【题型】填空题　【知识点】平面几何　【难度】easy
如图，$\odot O$ 的半径为 1，$A$，$B$，$C$ 是 $\odot O$ 上的三个点。若四边形 $OABC$ 为平行四边形，连接 $AC$，则图中阴影部分的面积为 \_\_\_\_\_\_。

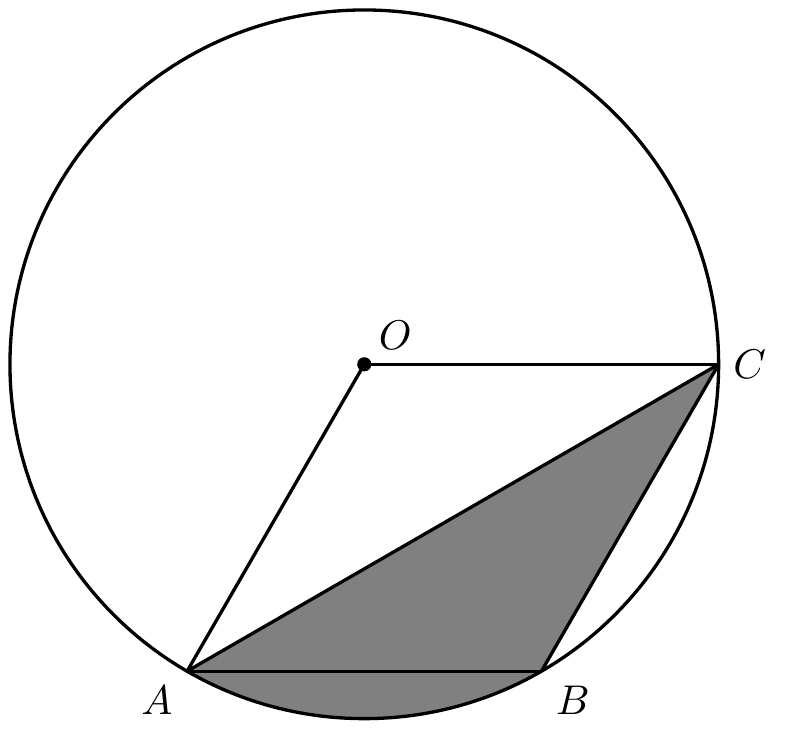
【解答】
解: 连接 $OB$，交 $AC$ 于点 $D$，则: $OA = OB = 1$，

$\because$ 四边形 $OABC$ 为平行四边形，$OA = OC$,

$\therefore$ 四边形 $OABC$ 为菱形，

$\therefore OA = AB = OB$，$S_{\triangle AOB} = S_{\triangle ABC} = \frac{1}{2}S_{\text{菱形}OABC}$

$\therefore \triangle AOB$ 为等边三角形，

$\therefore \angle AOB = 60^\circ$,

$\therefore AC = 2AD = \sqrt{3}$,

$\therefore$ 阴影部分的面积是 $S_{\text{扇形}OAB} - S_{\triangle AOB} + S_{\triangle ABC} = S_{\text{扇形}OAB} = \frac{60\pi}{360} \times 1^2 = \frac{\pi}{6}$;

故答案为：$\frac{\pi}{6}$。
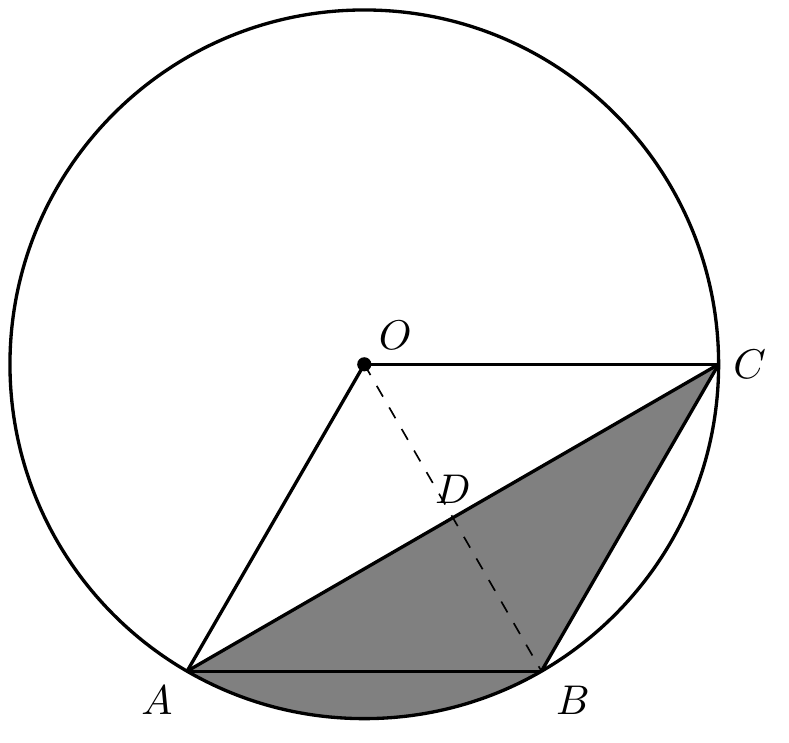